Question: Count the number of objects in the diagram.
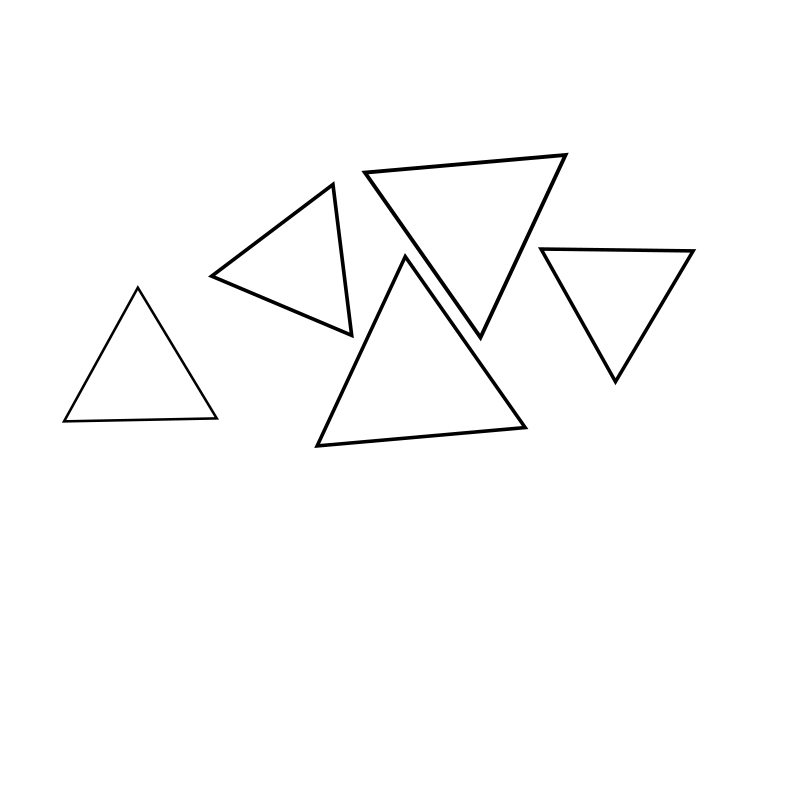
Answer: 5